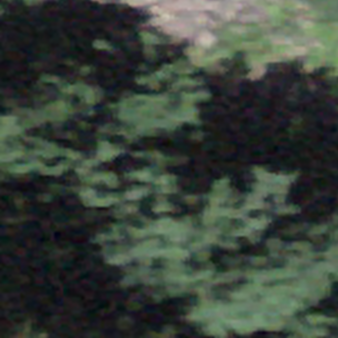
Label: other